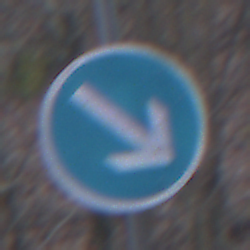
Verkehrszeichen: VorgeschriebeneVorbeifahrtRechts
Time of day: MorningAfternoon
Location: Outdoor (Nature)
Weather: Overcast
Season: Winter
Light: Natural